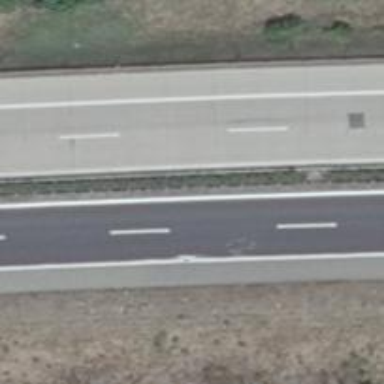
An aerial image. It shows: Asphalt motorway.